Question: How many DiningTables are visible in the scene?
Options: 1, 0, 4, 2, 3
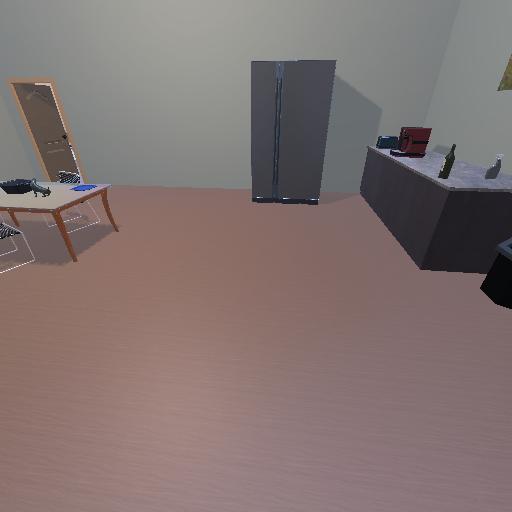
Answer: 1